Question: This is an 8-digit puzzle. Find the minimum number of steps to restore it.
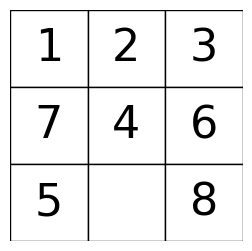
Answer: 5